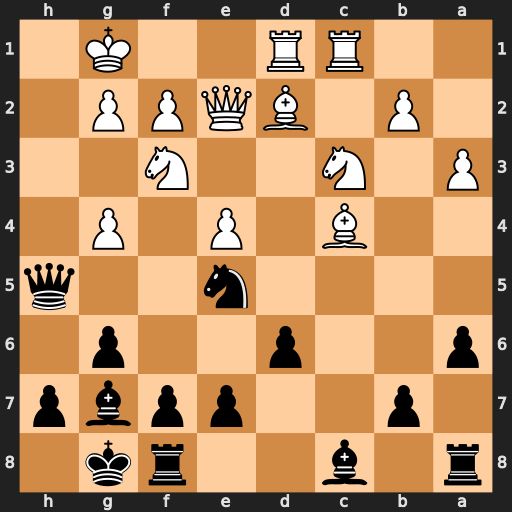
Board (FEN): r1b2rk1/1p2ppbp/p2p2p1/4n2q/2B1P1P1/P1N2N2/1P1BQPP1/2RR2K1
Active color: b
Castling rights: -
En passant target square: -
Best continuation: Bxg4 Nh2 Bxe2